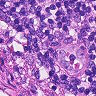
Metastatic tissue present: no